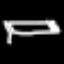
Label: bed